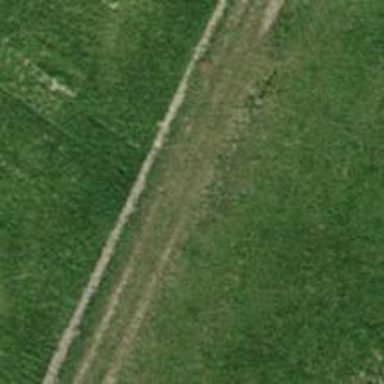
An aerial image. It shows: Grass track with grade4 surface.